Question: I was trying to install MySQL but am not successful, Am getting the error when loading the product catalog.
Tried different versions of MySQL, still getting the same error.
Can anyone help me with this ??

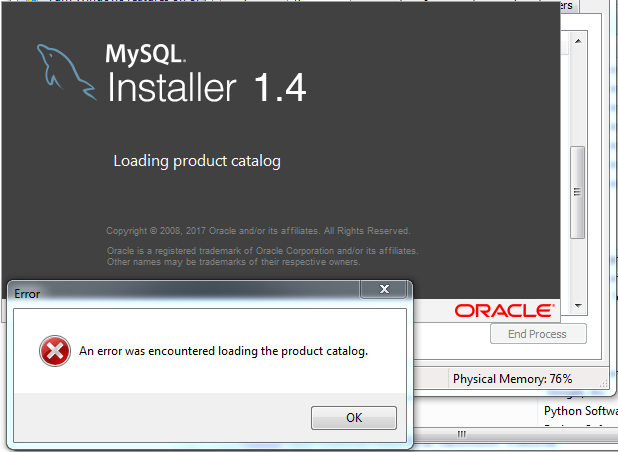
Answer: First, uninstall MySQL from Control Panel.
Now go to the C drive and show all hidden files.
Now go to the Program Files and delete MySQL directory from there, and do the same thing in Program Data and Program File(x86).
Then try again to install MySQL. it will not show you this message again.
It is better to do this method by turn off your internet on the system.
It worked for me... Good Luck!